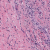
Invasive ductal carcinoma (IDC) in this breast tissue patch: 0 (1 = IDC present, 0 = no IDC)